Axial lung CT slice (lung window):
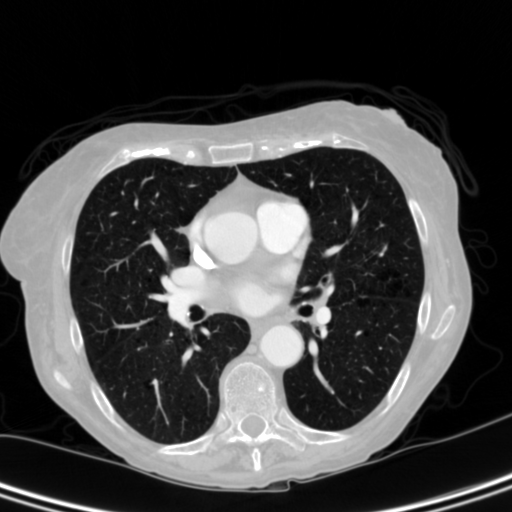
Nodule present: no